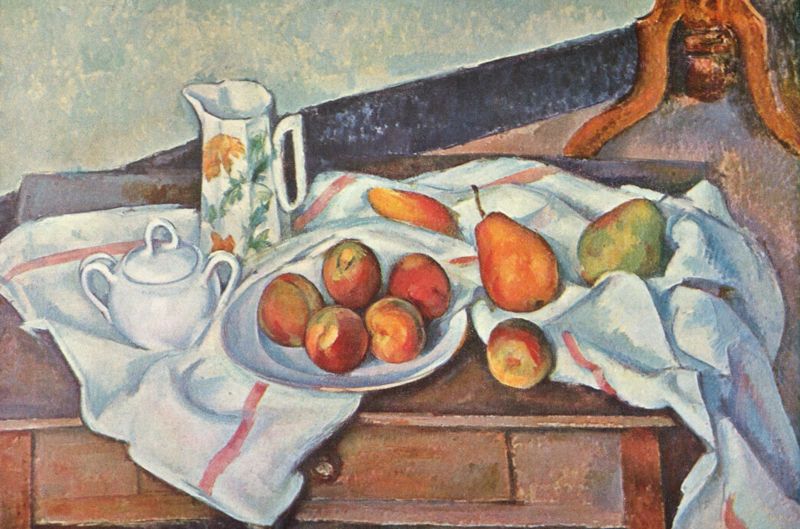
Titel: Stilleben mit Zuckerdose
Künstler: Paul Cézanne
Standort: Sankt Petersburg
Institution: Eremitage
Schlagwörter: blau, dunkel, gemälde, himmel, schatten, weiß, wolken, cezanne, grün, impressionismus, kubismus, blume, blumen, braun, degas, holz, lampe, licht, orange, schwarz, stuhl, tisch, zimmer, blüten, obst, rot, tuch, muster, wand, falten, schale, sockel, teller, tischdecke, tischtuch, öl, boden, kelch, stoff, decke, frucht, früchte, henkel, kanne, keramik, krug, stilleben, stillleben, vase, apfel, topf, äpfel, füße, liegen, perspektive, moderne, fläche, lila, violett, dekoration, essen, falte, kaffee, impressionistisch, monet, floral, verzierung, manet, streifen, schublade, tee, platte, birne, gemustert, kante, stiel, griff, birnen, holztisch, deckel, fuss, blumenmuster, dose, porzellan, paul, milch, tischbeine, geschirr, tischplatte, mahl, griffe, blumenornament, knauf, karaffe, drappiert, anrichte, putz, paul cezanne, pfirsich, schräge, silleben, kleiderständer, ständer, aprikose, pfirsiche, kaffe, porzelan, kanten, verzierungen, flächigkeit, pflaumen, still life, tülle, postimpressionismus, mango, schnitz, snack, zucker, zuckerdose, geschirrtuch, blumendekor, kafee, czesanne, holtz, tüpfel, saftig, apfeö, naturemort, portzelan, 1920, 1890, brine, zuckerschale, bierne, spirsich, giusc, apfl, stillenen, tiscjh